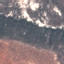
Land use / land cover: HerbaceousVegetation